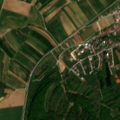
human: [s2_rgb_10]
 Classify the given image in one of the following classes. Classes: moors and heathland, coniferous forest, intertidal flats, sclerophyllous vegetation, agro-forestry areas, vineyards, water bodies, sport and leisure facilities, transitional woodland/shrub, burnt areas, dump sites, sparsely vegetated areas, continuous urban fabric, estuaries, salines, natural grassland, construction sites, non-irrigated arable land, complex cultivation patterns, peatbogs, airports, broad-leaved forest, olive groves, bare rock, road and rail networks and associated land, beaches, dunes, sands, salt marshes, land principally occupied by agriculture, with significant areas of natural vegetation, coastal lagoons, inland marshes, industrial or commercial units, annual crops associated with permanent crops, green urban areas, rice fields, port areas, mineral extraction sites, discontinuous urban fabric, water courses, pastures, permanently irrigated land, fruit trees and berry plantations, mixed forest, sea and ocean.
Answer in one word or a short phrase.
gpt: discontinuous urban fabric, non-irrigated arable land, complex cultivation patterns, broad-leaved forest